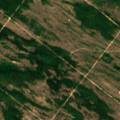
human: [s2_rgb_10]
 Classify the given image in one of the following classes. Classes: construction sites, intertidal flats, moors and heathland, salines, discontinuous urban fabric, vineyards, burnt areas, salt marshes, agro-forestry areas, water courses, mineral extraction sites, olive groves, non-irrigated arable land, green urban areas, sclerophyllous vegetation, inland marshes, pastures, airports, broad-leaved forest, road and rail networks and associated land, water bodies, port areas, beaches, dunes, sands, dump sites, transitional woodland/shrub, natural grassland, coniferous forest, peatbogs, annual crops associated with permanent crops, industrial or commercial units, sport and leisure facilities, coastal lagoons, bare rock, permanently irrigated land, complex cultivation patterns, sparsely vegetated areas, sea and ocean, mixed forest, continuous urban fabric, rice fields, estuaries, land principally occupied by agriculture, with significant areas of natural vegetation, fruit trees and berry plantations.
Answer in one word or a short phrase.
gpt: broad-leaved forest, transitional woodland/shrub